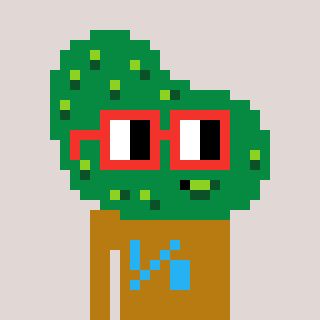
a pixel art character with square red glasses, a pickle-shaped head and a gold-colored body on a warm background